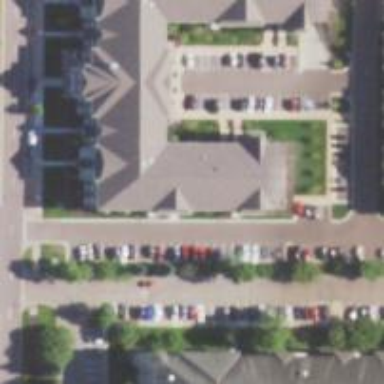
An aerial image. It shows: Residential area with apartments.